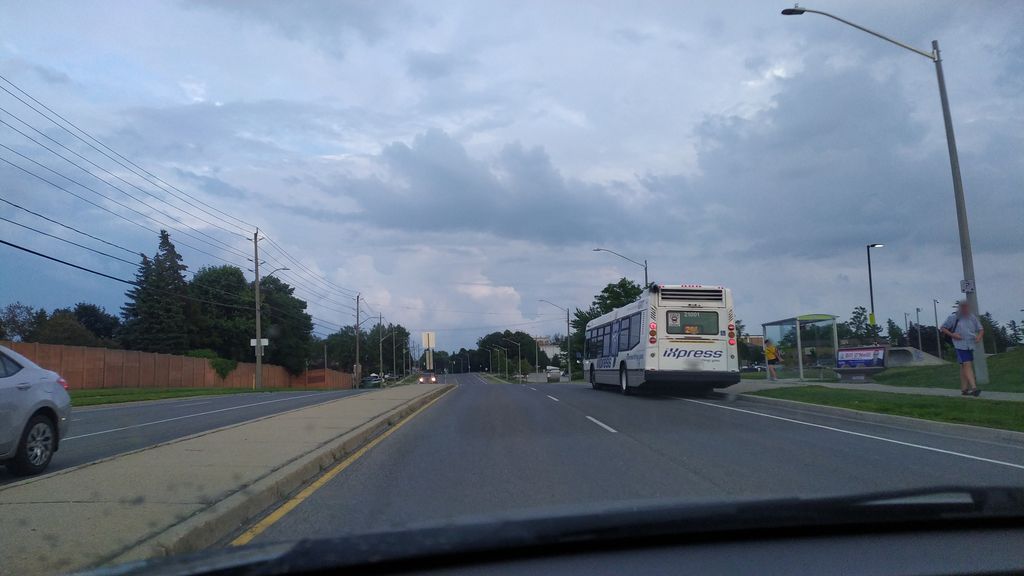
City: kitchener-waterloo